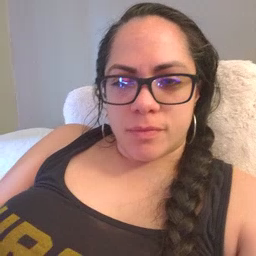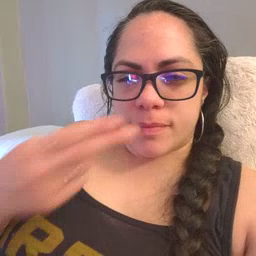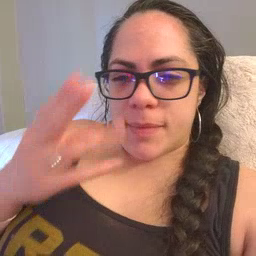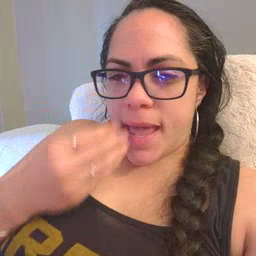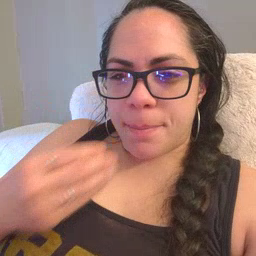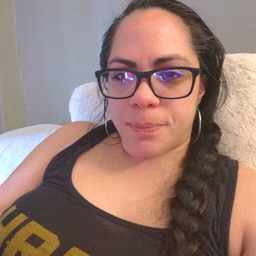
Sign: nap